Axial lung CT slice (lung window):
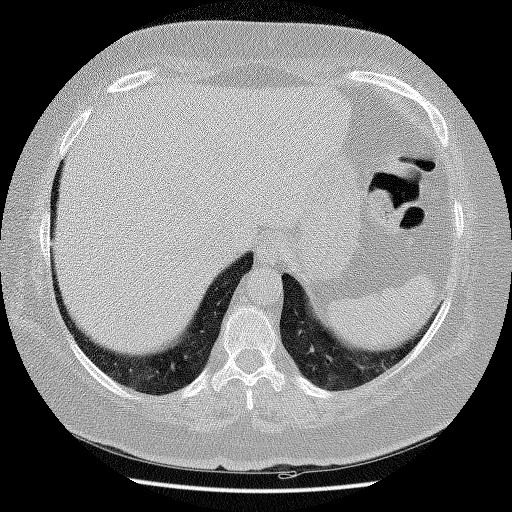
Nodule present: no